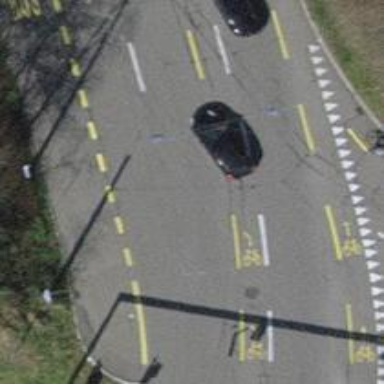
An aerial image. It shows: Tertiary road with asphalt surface and cycle lane.